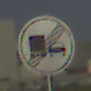
Verkehrszeichen: EndeUeberholverbotKraftfahrzeuge
Umgebung: Outdoor, Suburban
Tageszeit: MorningAfternoon
Wetter: PartlyCloudy
Licht: Natural
Jahreszeit: NotSpecified
Kontrast: HighContrast